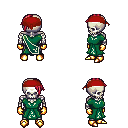
a pixel art fantasy rpg character, male body template, skeleton, sash dress, metal pants, ruby red long mohawk hairstyle, red bandana, gold gloves, gold boots, four views (front, back, left, right), 2x2 character sprite sheet, small pixel art, hard edges, no anti-aliasing